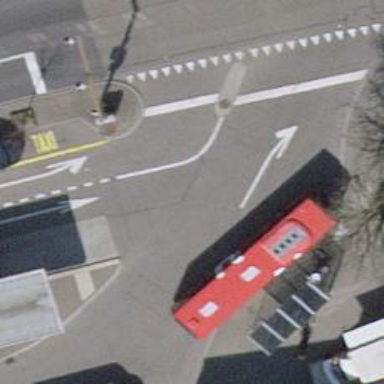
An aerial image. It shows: Public transport stop position.